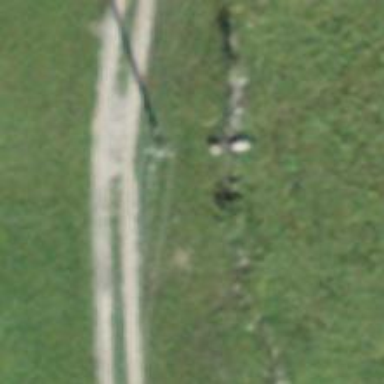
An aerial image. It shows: Power pole.